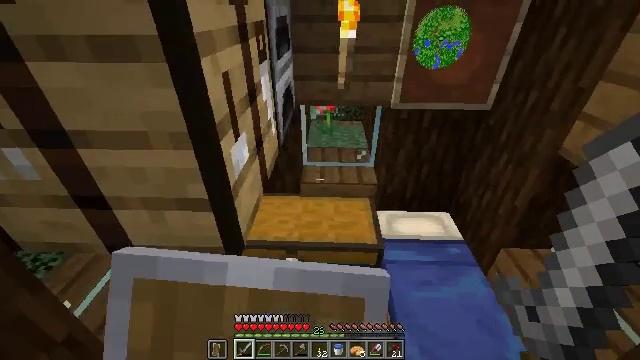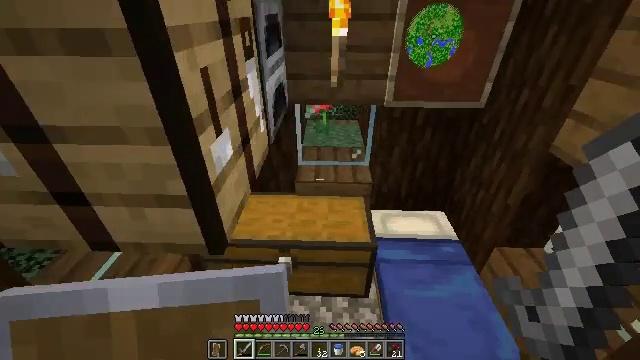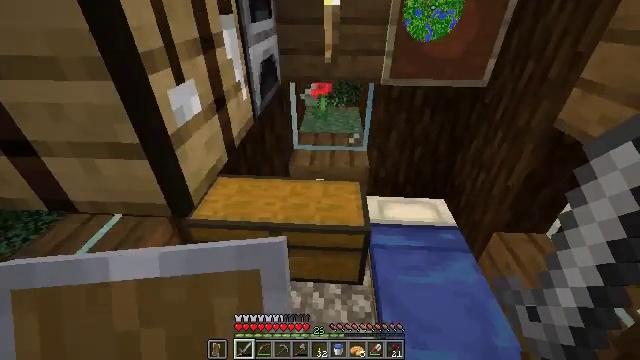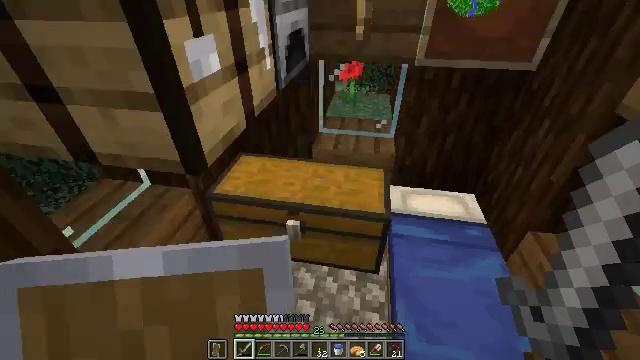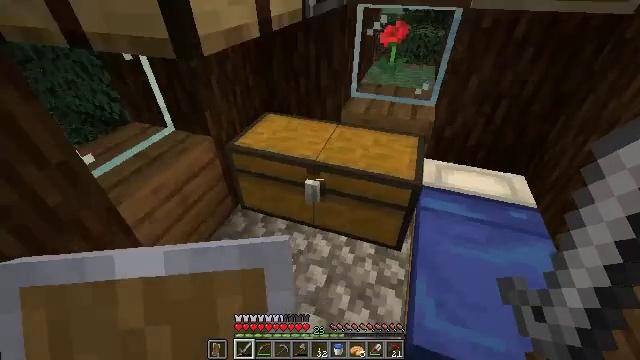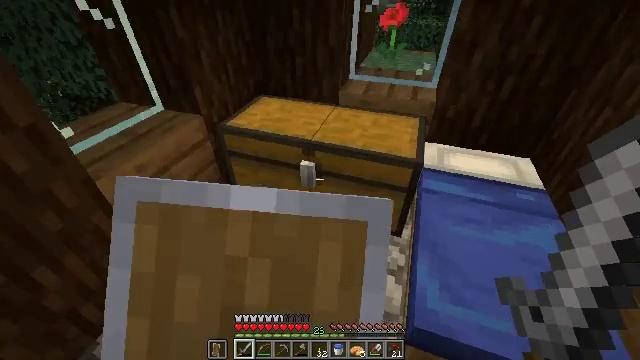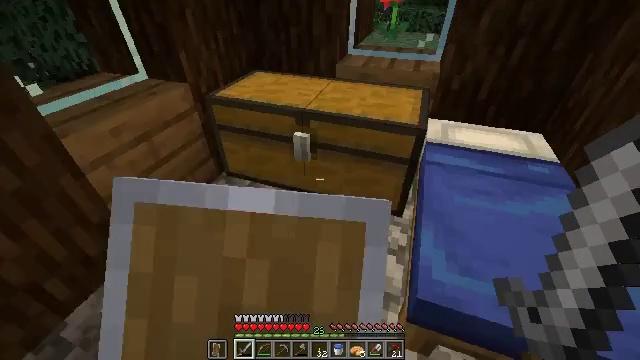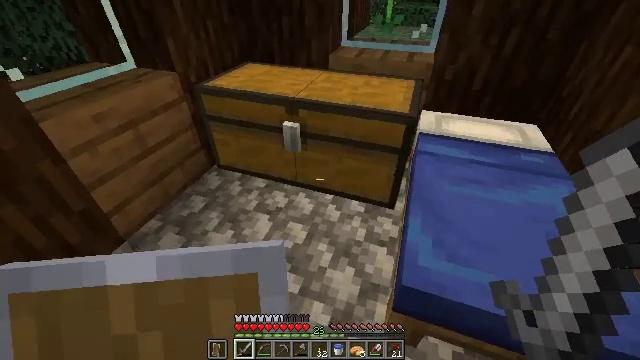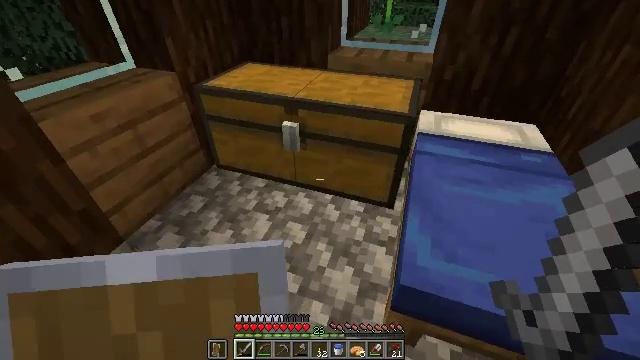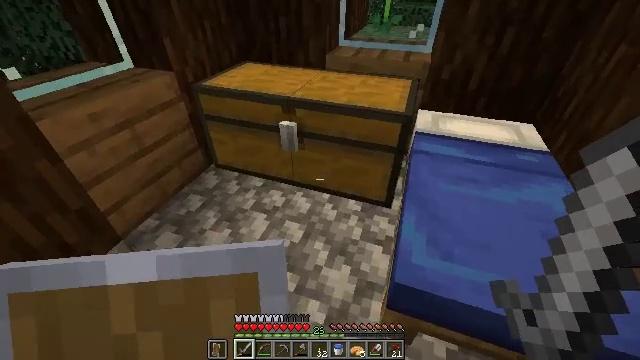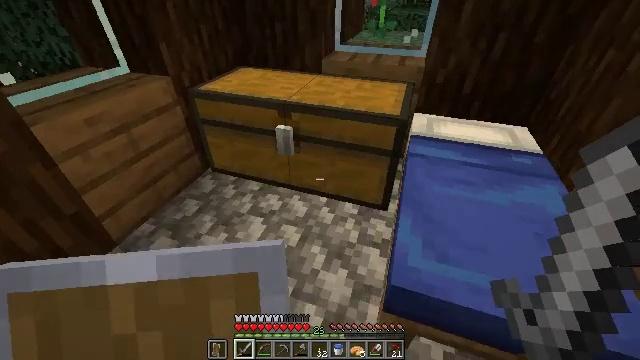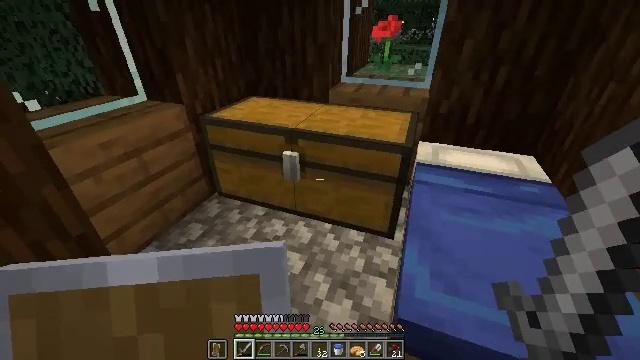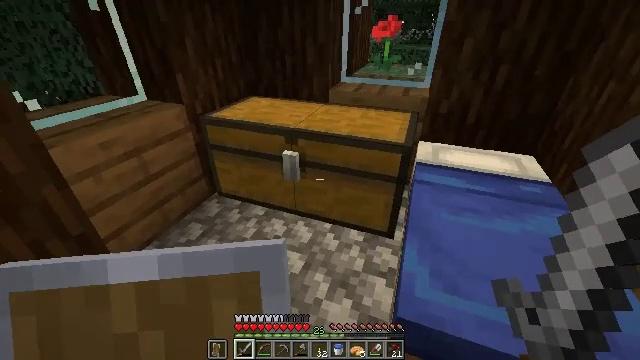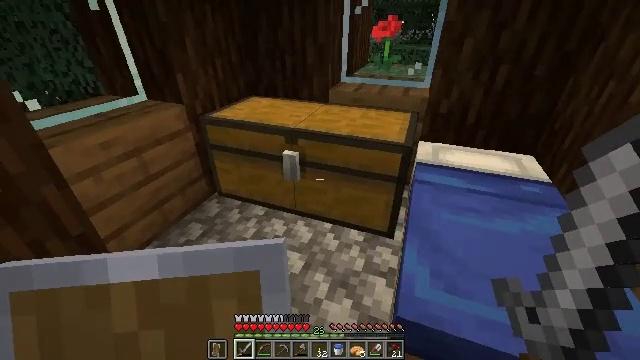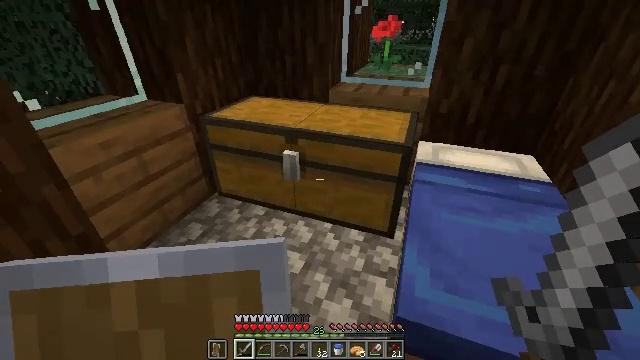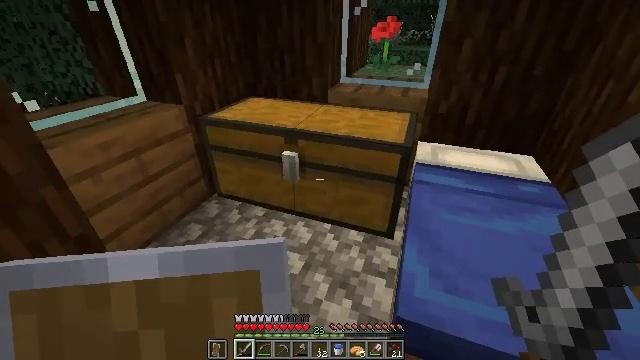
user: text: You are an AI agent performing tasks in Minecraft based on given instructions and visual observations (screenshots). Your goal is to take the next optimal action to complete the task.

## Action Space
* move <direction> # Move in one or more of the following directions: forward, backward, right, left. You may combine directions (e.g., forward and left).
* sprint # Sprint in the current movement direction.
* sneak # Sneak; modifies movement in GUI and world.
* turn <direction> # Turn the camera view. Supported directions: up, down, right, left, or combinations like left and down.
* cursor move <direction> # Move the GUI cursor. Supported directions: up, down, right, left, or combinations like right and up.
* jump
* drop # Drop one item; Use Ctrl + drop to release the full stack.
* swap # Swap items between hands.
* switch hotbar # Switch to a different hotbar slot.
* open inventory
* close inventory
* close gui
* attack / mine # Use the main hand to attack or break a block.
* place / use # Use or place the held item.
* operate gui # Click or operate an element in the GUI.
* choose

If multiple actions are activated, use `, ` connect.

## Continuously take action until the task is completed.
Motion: motion action
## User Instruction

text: Create a light gray bed using the necessary materials.
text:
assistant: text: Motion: no_op
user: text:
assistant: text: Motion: turn left
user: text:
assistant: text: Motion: turn left and down
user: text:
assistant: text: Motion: turn left and down
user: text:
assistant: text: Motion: use / place
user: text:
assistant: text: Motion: use / place
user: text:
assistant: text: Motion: no_op
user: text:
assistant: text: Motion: no_op
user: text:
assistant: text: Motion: no_op
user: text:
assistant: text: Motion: no_op
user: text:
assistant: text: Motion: turn left and up
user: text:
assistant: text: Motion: no_op
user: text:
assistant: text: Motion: no_op
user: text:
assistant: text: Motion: no_op
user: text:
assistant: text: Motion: no_op
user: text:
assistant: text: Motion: use / place
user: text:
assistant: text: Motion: use / place
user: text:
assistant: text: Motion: no_op
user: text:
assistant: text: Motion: no_op
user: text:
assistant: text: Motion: no_op
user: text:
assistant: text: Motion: open gui
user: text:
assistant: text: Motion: no_op
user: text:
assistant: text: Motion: no_op
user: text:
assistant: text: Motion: no_op
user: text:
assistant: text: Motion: no_op
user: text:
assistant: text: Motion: no_op
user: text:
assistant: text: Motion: sneak, cursor move right and down
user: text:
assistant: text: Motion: sneak, cursor move right and down
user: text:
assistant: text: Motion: sneak, cursor move right
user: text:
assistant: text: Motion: sneak